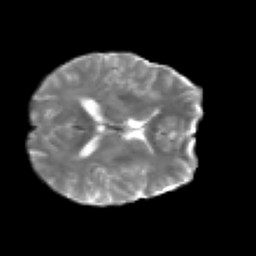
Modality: T2w
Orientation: axial
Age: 27
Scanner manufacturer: siemens
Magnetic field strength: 3 T
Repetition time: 2.2 s
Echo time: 0.084 s